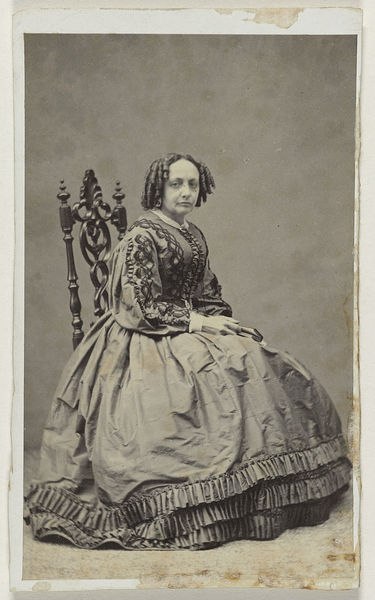
Titel: Portret van een vrouw
Künstler: Eduard Caro
Standort: Amsterdam
Institution: Rijksmuseum
Schlagwörter: sitzen, kleid, stuhl, portrait, porträt, sitzend, locken, lehne, ganzfigurig, fotografie, stul, carte de visite